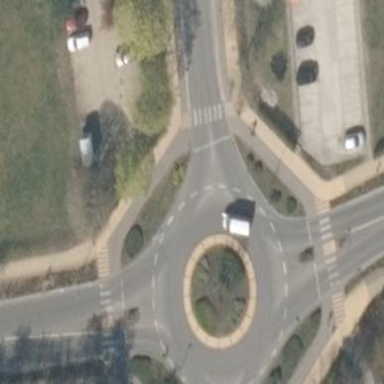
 leading to roundabout. There is cycleway track on the right side of the road."